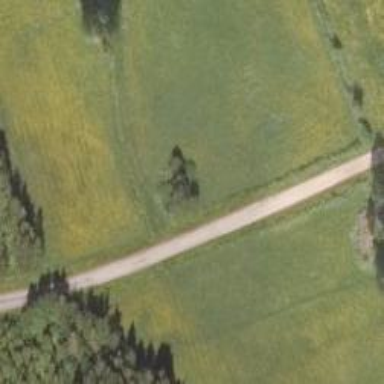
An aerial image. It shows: Unclassified road.